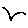
Label: bird